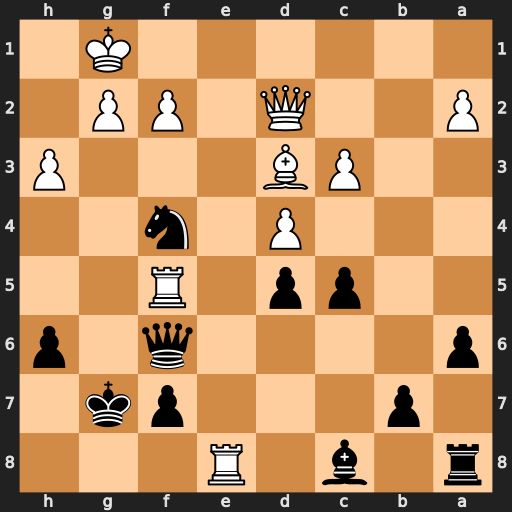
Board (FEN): r1b1R3/1p3pk1/p4q1p/2pp1R2/3P1n2/2PB3P/P2Q1PP1/6K1
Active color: b
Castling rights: -
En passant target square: -
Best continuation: Bxf5 Qxf4 Rxe8